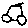
Label: car